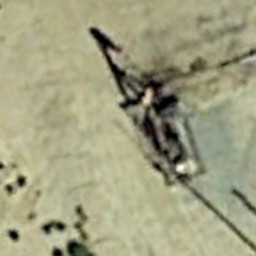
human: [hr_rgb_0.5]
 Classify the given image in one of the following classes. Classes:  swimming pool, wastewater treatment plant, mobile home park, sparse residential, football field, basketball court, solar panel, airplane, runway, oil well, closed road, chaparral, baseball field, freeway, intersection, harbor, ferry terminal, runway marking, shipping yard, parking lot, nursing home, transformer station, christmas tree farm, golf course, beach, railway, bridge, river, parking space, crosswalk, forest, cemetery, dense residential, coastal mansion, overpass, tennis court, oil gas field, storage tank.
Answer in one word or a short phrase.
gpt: oil well